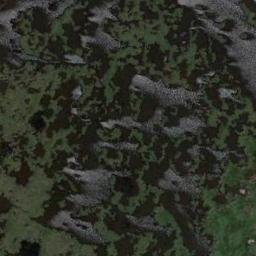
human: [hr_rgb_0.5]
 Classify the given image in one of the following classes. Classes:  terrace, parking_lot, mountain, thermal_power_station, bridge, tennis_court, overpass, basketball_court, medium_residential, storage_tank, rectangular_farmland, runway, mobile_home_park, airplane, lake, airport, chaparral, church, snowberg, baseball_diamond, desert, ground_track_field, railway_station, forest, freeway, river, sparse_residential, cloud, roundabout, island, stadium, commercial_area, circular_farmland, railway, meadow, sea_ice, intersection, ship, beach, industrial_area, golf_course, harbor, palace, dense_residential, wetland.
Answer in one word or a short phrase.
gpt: wetland